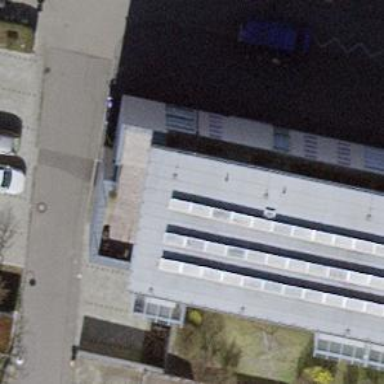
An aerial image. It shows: Terrace building.